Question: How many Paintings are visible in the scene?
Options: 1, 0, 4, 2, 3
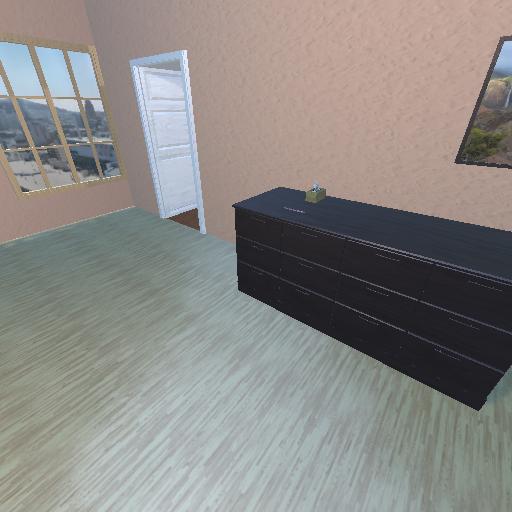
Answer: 1